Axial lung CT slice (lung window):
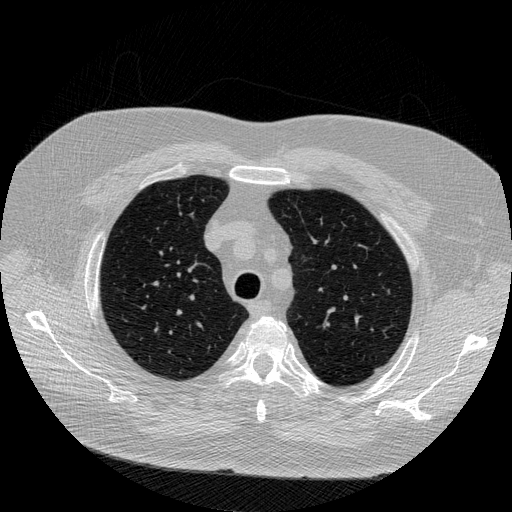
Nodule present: no